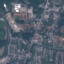
Label: Residential